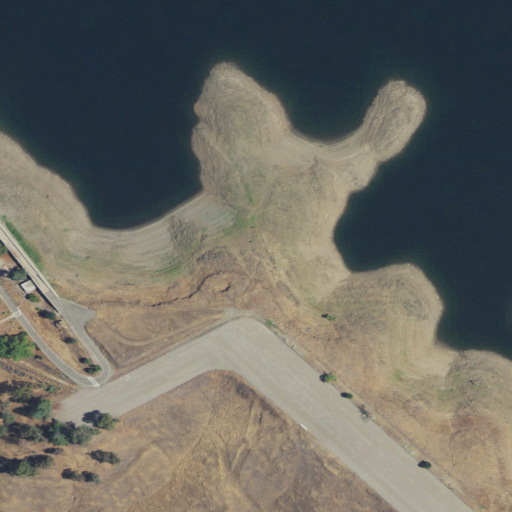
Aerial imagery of cape in California named Mariners Point containing open water, grassland, medium intensity development, low intensity development, shrub, and high intensity development